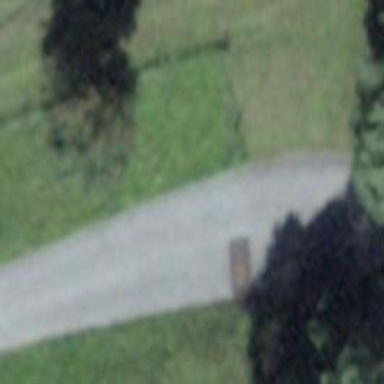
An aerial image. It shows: Well-maintained track road with grade 1 tracktype.